Question: On this <URL> it's described that
""
See this picture:

However in our version from MRM (ReleaseManagementConsole.exe ; 12.0.31101.0 ; Nov 1 2014) this option is not visible?
Is this a bug or is this configurable on the MRM server ?
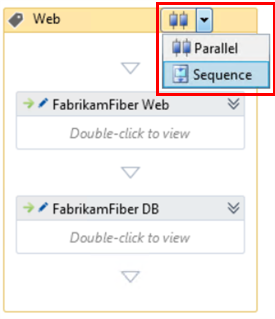
Answer: This feature has been enabled only for vNext deployment sequences.
If you're creating an Agent based template you will not see the dropdown.